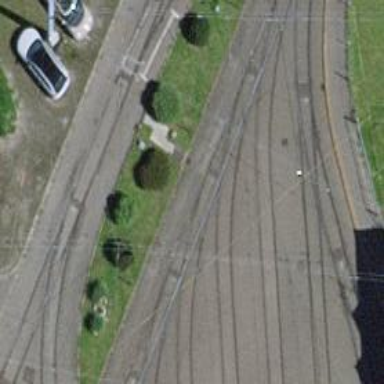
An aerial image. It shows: Tram railway with electrified contact lines passing through service yard with single track.